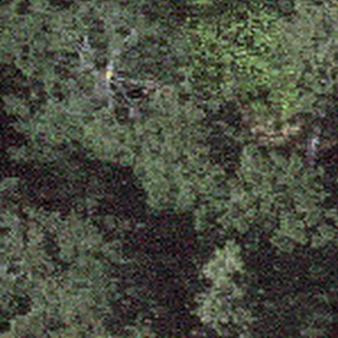
Label: other